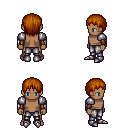
a pixel art fantasy rpg character, male body template, human, dark skin, steel arm armor, metal pants, brunette plain hairstyle, cloth bracers, metal boots, four views (front, back, left, right), 2x2 character sprite sheet, small pixel art, hard edges, no anti-aliasing